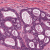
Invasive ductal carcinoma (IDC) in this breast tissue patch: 1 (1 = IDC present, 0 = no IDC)